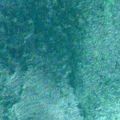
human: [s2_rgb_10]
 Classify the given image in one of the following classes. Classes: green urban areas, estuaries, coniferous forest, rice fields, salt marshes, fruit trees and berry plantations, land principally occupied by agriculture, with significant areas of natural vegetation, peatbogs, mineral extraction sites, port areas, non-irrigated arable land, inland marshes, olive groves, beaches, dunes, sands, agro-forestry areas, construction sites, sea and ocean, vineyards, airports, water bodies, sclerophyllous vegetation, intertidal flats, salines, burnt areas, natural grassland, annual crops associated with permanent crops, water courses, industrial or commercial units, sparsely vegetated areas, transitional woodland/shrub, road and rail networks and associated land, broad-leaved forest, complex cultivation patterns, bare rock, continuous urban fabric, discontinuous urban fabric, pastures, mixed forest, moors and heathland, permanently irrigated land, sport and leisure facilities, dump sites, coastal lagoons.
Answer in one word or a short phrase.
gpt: sea and ocean